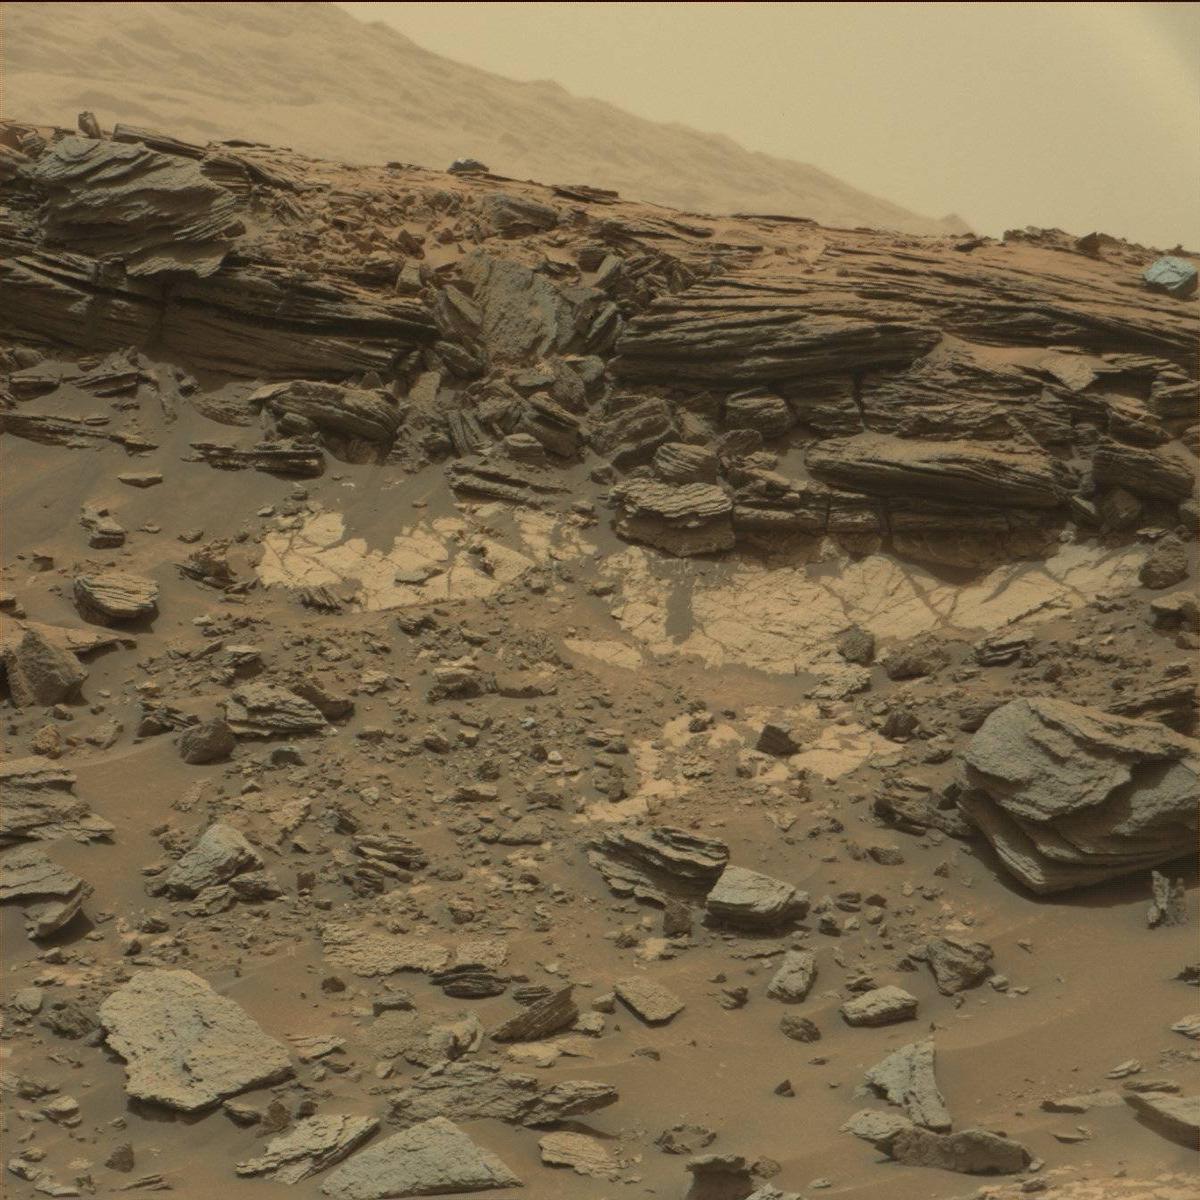
Terrain classes present: Bedrock, Ridge, Rock, Sand / Soil, Sky